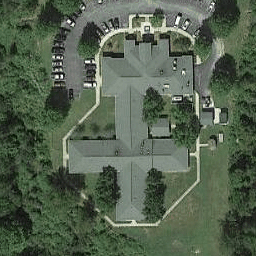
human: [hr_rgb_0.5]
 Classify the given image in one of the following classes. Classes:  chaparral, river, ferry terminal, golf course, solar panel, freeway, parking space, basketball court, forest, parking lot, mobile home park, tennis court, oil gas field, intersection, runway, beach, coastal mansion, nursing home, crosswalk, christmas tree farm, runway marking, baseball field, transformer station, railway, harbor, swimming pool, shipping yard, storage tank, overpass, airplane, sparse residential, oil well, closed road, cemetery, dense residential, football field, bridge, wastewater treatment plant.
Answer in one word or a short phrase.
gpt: nursing home